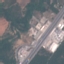
Land use / land cover class: Highway